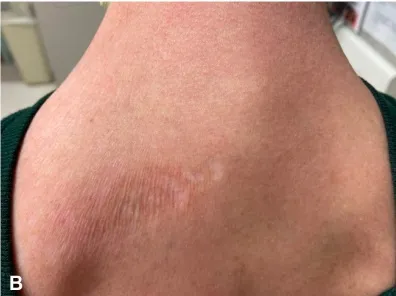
Back following 1 dose of anifrolumab.
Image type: medical_photograph (skin_photograph)